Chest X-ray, AP view. Patient: 31 years old, sex M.
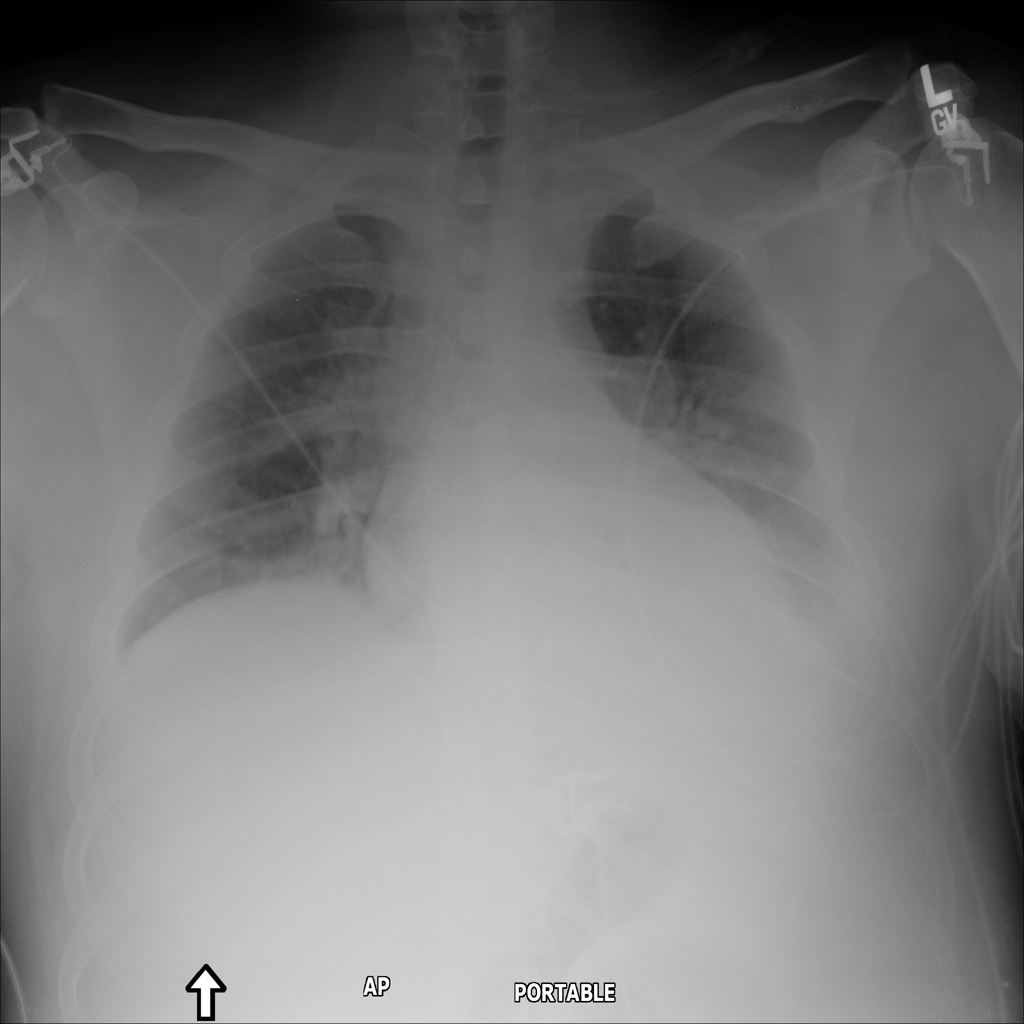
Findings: No Finding